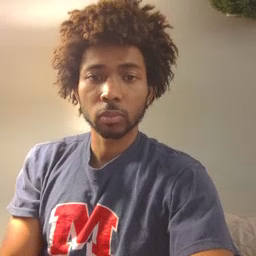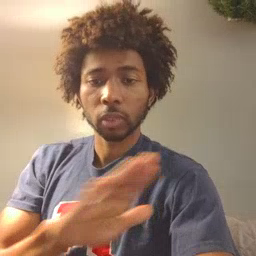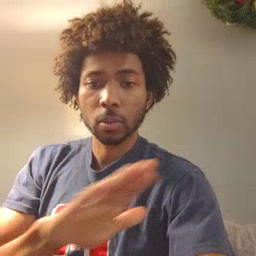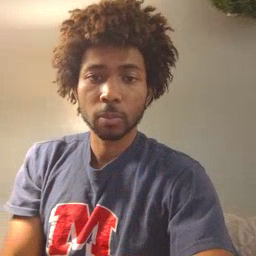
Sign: clean